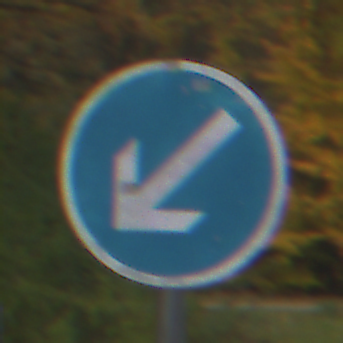
Verkehrszeichen: VorgeschriebeneVorbeifahrtLinks
Umgebung: Outdoor, Nature
Tageszeit: Midday
Wetter: Overcast
Licht: Natural
Jahreszeit: Autumn
Kontrast: LowContrast